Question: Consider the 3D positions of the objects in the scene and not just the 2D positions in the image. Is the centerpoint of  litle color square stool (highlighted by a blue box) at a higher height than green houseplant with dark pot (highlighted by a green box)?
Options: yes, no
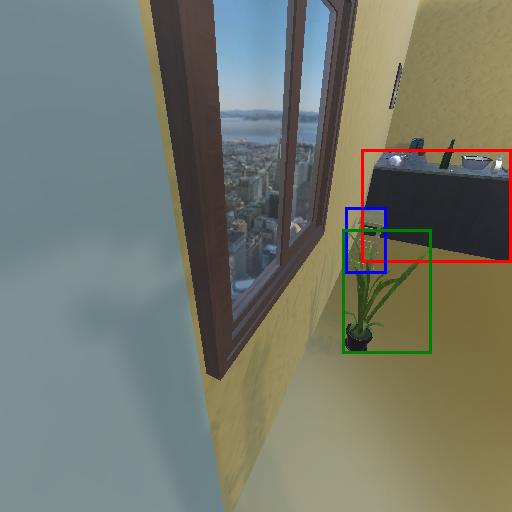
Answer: yes